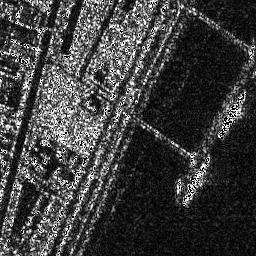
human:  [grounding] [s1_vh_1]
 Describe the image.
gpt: In the satellite image, there is  <ref>2 medium ship </ref> <box>[[70, 59, 82, 80, 0], [83, 35, 96, 53, 0]]</box> located at right.